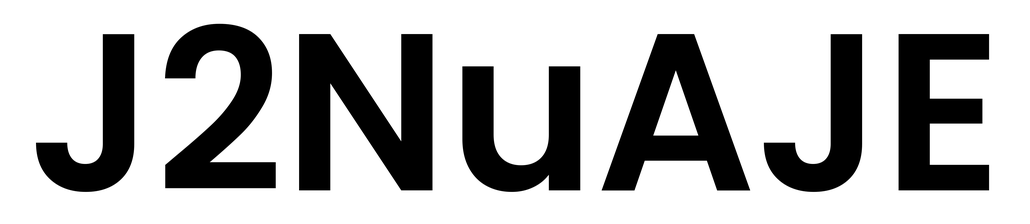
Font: Poppins-SemiBold